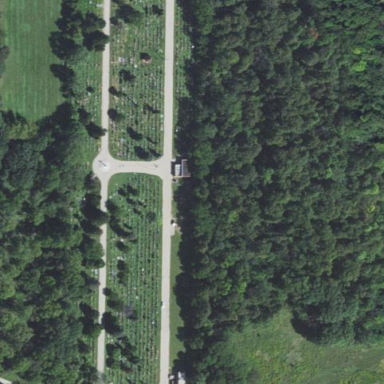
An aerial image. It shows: Cemetery.